Current action and preconditions to check: trajectory_clear

Your task: For each precondition in the list above, predict whether it will hold at this action.

Consider the current scene as observed from the mobile robot's camera, and analyze the predicted future states of all dynamic agents (e.g., people, animals, vehicles, or any moving entities) within the NEXT SECOND.

IMPORTANT: Only answer "very likely" if you are absolutely certain—based on strong, clear evidence—that a dynamic agent will violate the precondition in the predicted future state. Do NOT answer "very likely" for unlikely, ambiguous, or low-probability risks.

Ask yourself for each precondition: Is there a high probability, with clear and convincing evidence, that the predicted future states of any dynamic agent will interfere with the predicted future state of the currently executing action within the NEXT SECOND, causing that precondition to fail?

Assess the risk level based on these predictions. Use "likely" or "very likely" if motions create a clear risk of interference.

Use "neutral" or "improbable" if agents are nearby but their predicted paths are clearly diverging or non-conflicting.

Failure Risk Categories: "very improbable", "improbable", "neutral", "likely", "very likely"

Answer Format: Output ONLY the probability_of_failure value from these categories: "very improbable", "improbable", "neutral", "likely", "very likely"

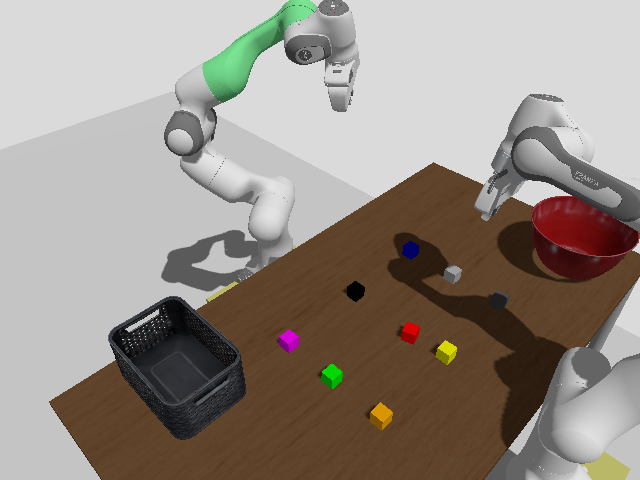

Answer: very improbable